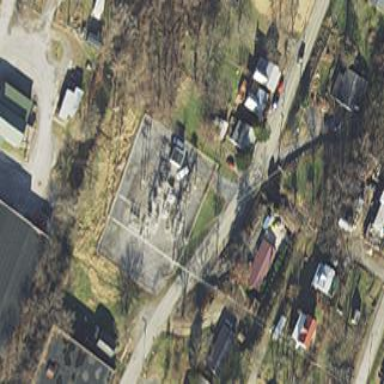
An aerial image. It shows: Minor distribution substation.